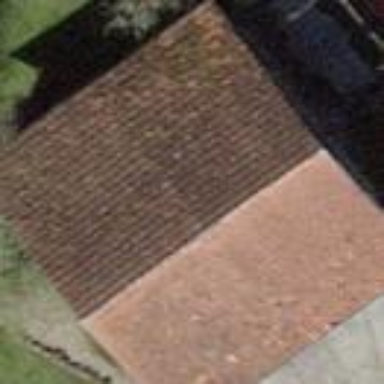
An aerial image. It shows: Shed.